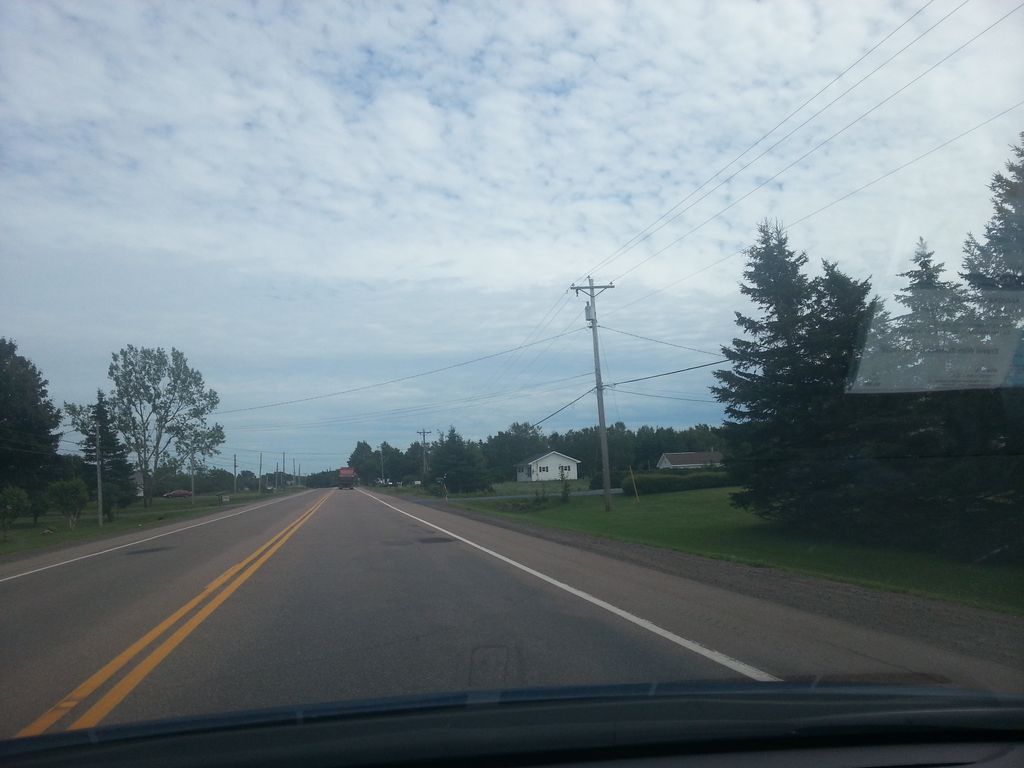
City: charlottetown